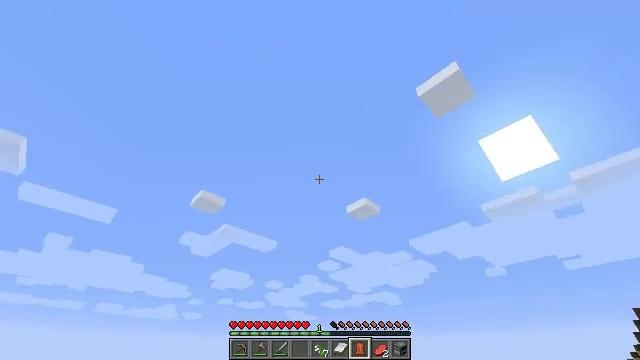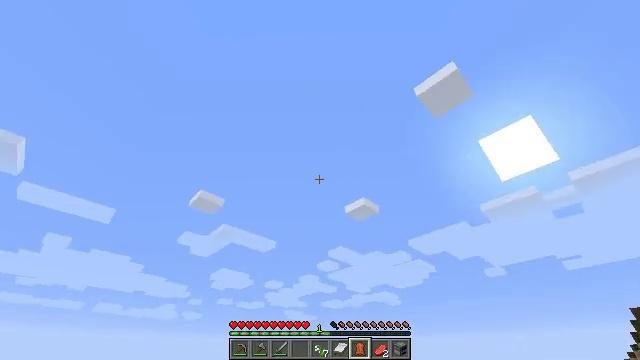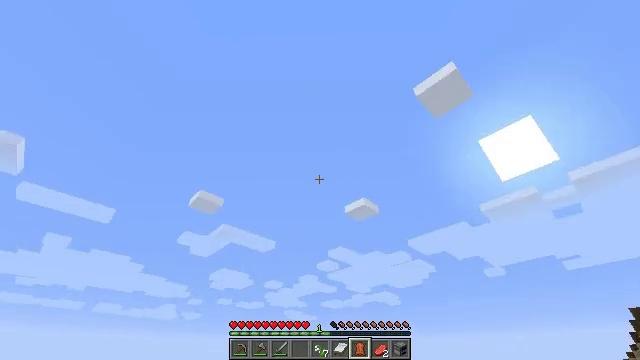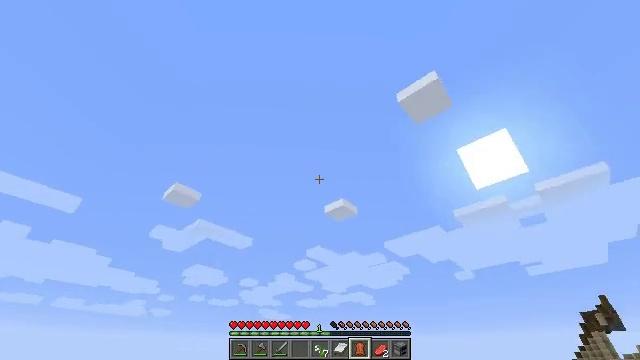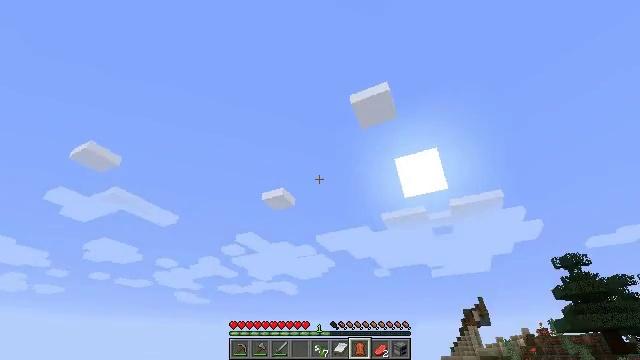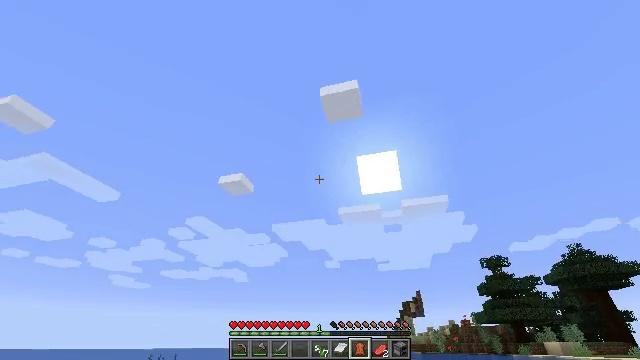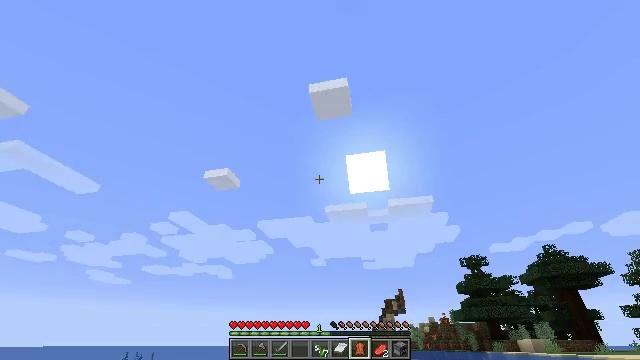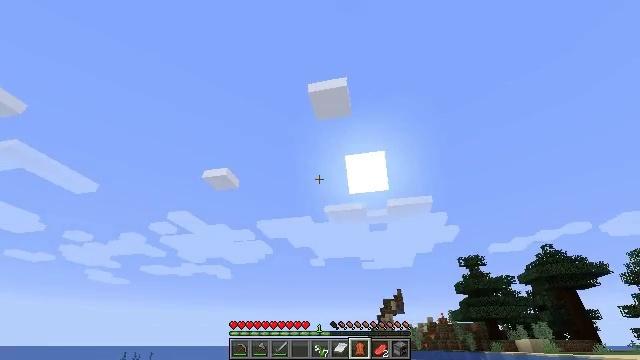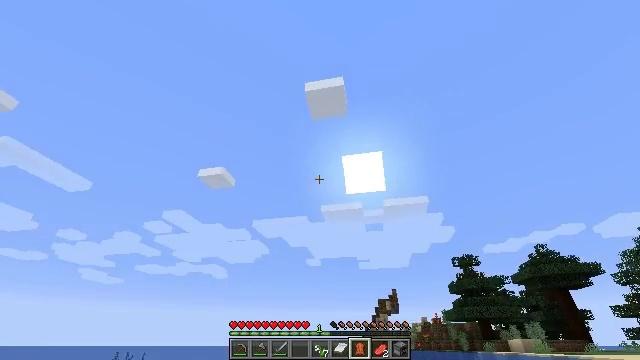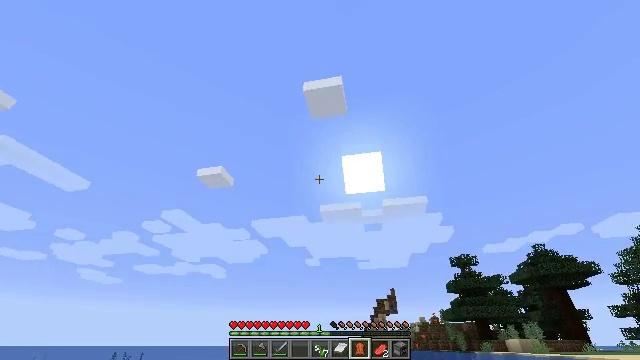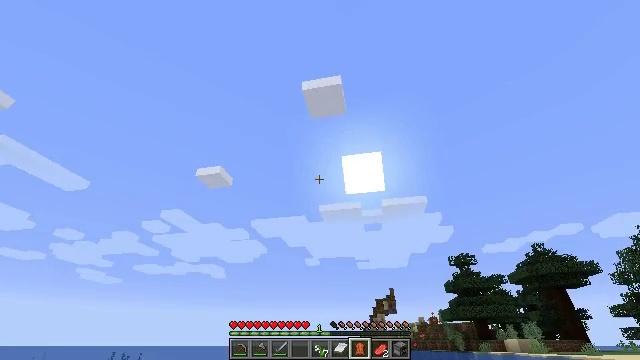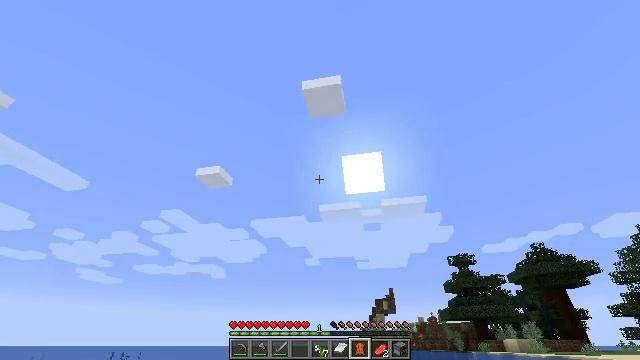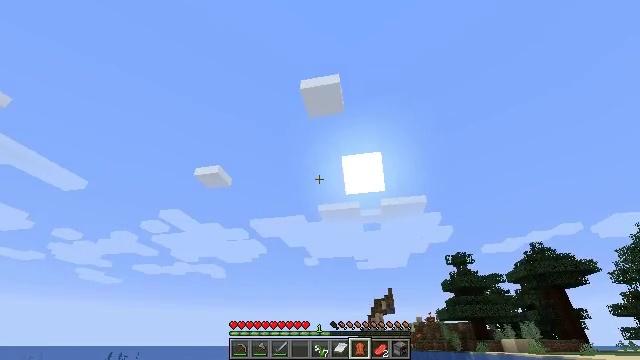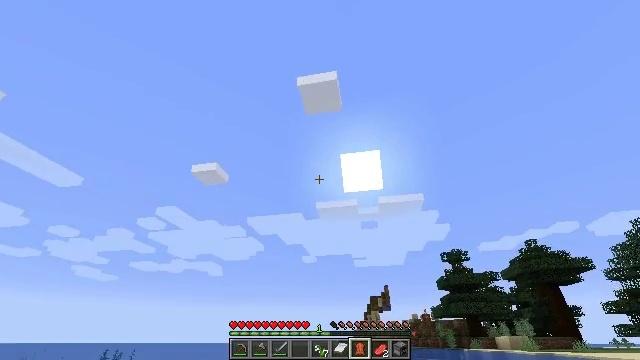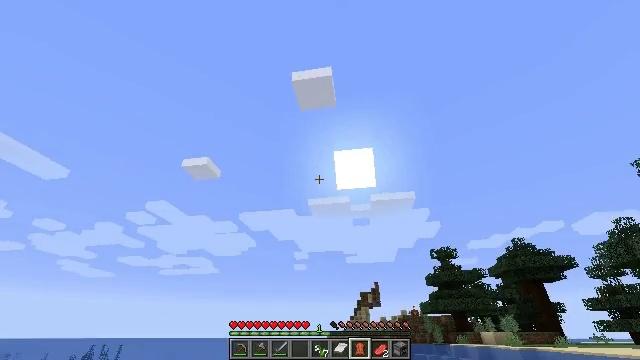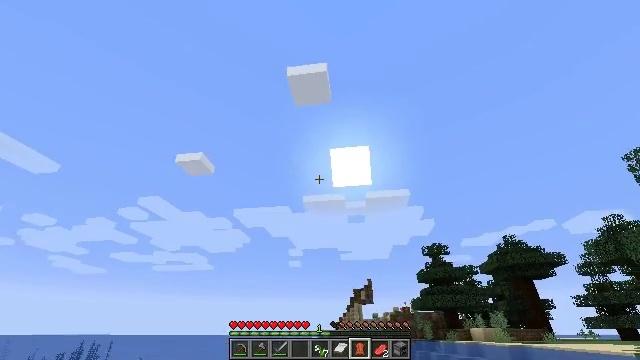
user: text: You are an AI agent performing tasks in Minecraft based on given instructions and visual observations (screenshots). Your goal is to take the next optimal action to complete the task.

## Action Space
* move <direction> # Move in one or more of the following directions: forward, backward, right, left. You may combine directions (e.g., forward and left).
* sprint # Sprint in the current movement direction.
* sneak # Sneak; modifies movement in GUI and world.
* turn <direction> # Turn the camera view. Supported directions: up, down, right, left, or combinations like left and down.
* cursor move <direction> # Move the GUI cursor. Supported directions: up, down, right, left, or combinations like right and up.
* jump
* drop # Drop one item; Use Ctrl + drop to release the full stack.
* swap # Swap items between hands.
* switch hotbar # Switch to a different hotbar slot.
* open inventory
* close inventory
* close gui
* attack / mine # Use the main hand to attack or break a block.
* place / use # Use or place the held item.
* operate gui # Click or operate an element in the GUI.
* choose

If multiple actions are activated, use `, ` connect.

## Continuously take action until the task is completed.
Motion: motion action
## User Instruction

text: Check crafting table to make white dye.
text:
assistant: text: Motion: move forward
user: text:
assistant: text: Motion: move forward
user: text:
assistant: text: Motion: move forward, turn right
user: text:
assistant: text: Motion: move forward, turn right and down
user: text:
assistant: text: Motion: move forward, turn right and down
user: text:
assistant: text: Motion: move forward, turn right
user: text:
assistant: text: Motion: move forward
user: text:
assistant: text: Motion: move forward
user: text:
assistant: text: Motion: move forward
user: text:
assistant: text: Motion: move forward
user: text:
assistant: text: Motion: move forward
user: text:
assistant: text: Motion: move forward
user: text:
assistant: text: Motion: move forward
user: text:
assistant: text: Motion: move forward, turn right
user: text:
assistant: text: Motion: move forward, turn right
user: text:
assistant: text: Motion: move forward, turn right
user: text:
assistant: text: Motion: move forward, turn right
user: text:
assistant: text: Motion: move forward
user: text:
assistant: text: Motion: move forward
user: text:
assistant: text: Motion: move forward
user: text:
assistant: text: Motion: move forward
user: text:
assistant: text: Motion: move forward, turn right and down
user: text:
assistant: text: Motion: move forward, turn right and down
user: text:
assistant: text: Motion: move forward, turn right and down
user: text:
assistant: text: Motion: move forward, turn right and down
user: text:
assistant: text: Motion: move forward, turn right and down
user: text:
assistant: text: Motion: move forward, turn right and down
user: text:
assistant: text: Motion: move forward, turn right and down
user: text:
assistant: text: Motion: move forward
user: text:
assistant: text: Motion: move forward